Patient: sex M, age 36
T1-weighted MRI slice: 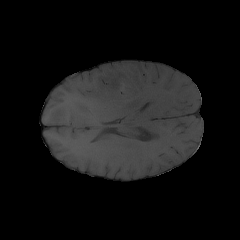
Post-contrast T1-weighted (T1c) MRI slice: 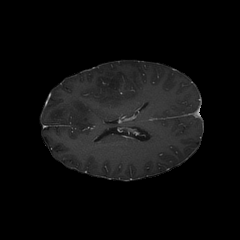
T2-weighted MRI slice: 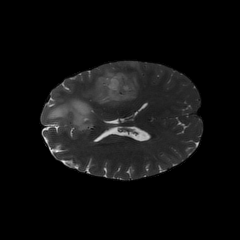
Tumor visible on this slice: yes
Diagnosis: Glioblastoma, IDH-wildtype
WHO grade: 4